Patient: sex F, age 34
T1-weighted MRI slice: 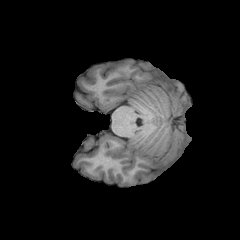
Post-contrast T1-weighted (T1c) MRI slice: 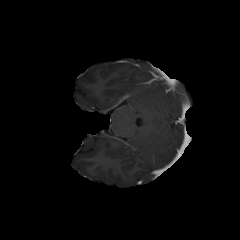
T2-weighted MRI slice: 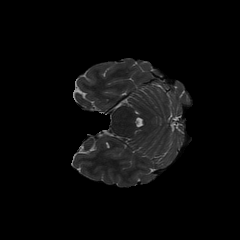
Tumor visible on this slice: no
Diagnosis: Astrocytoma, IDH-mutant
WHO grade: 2